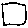
Label: square